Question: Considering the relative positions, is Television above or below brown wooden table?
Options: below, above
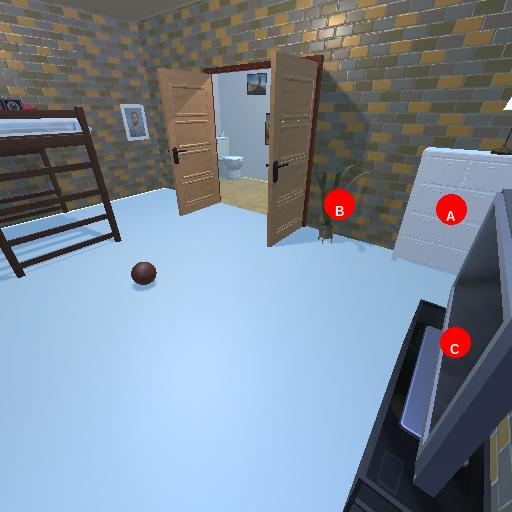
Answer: below